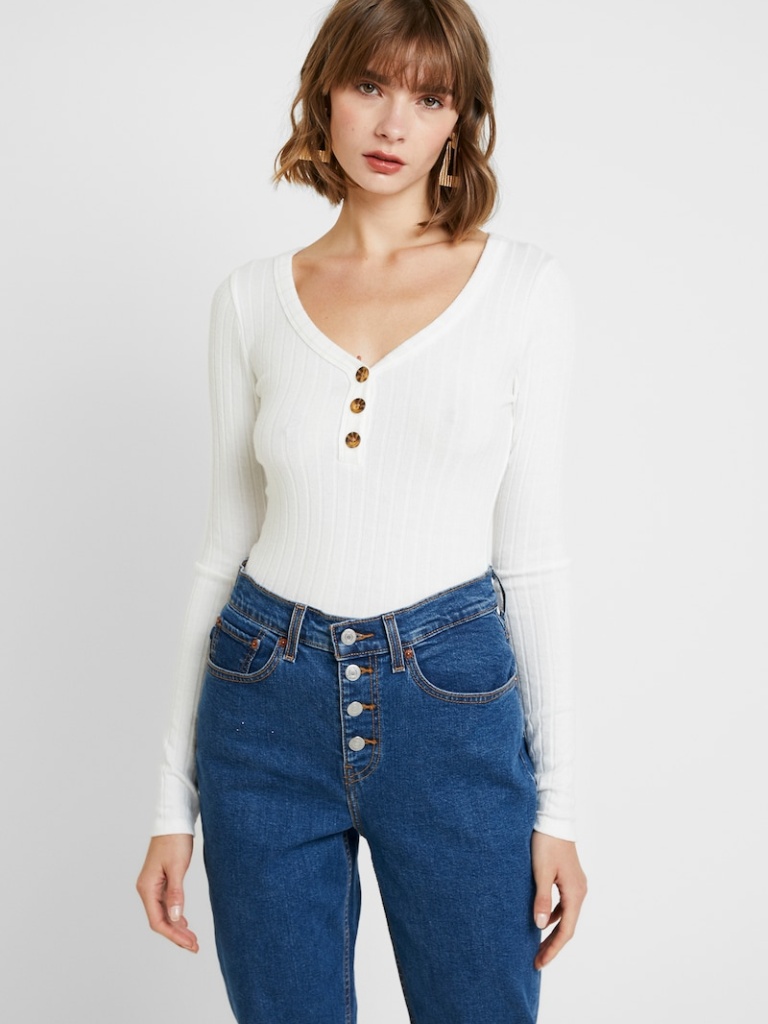
ribbed tight a long-sleeved with the sleeves down hip length Fully Tucked in v-neck t-shirt